Aerial crown-view tile of a tropical tree (Barro Colorado Island, Panama), acquired 20250715:
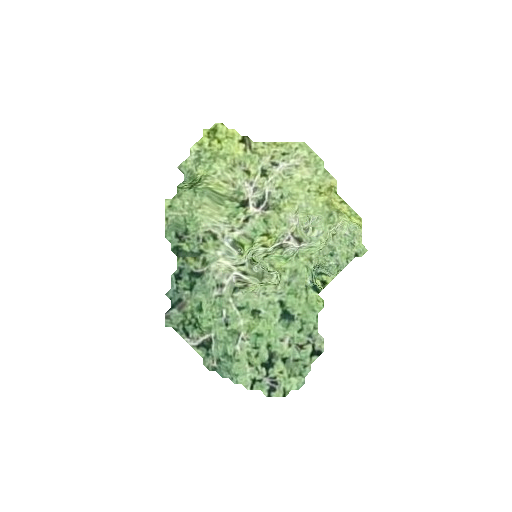
Species: Protium stevensonii
GBIF accepted scientific name: Tetragastris panamensis
Crown area: 55.66 m²